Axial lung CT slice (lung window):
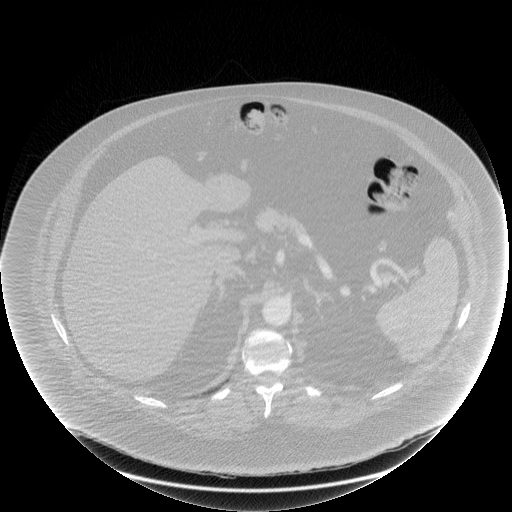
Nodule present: no